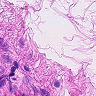
Metastatic tissue present: no